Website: home-depot
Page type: customer-info-address
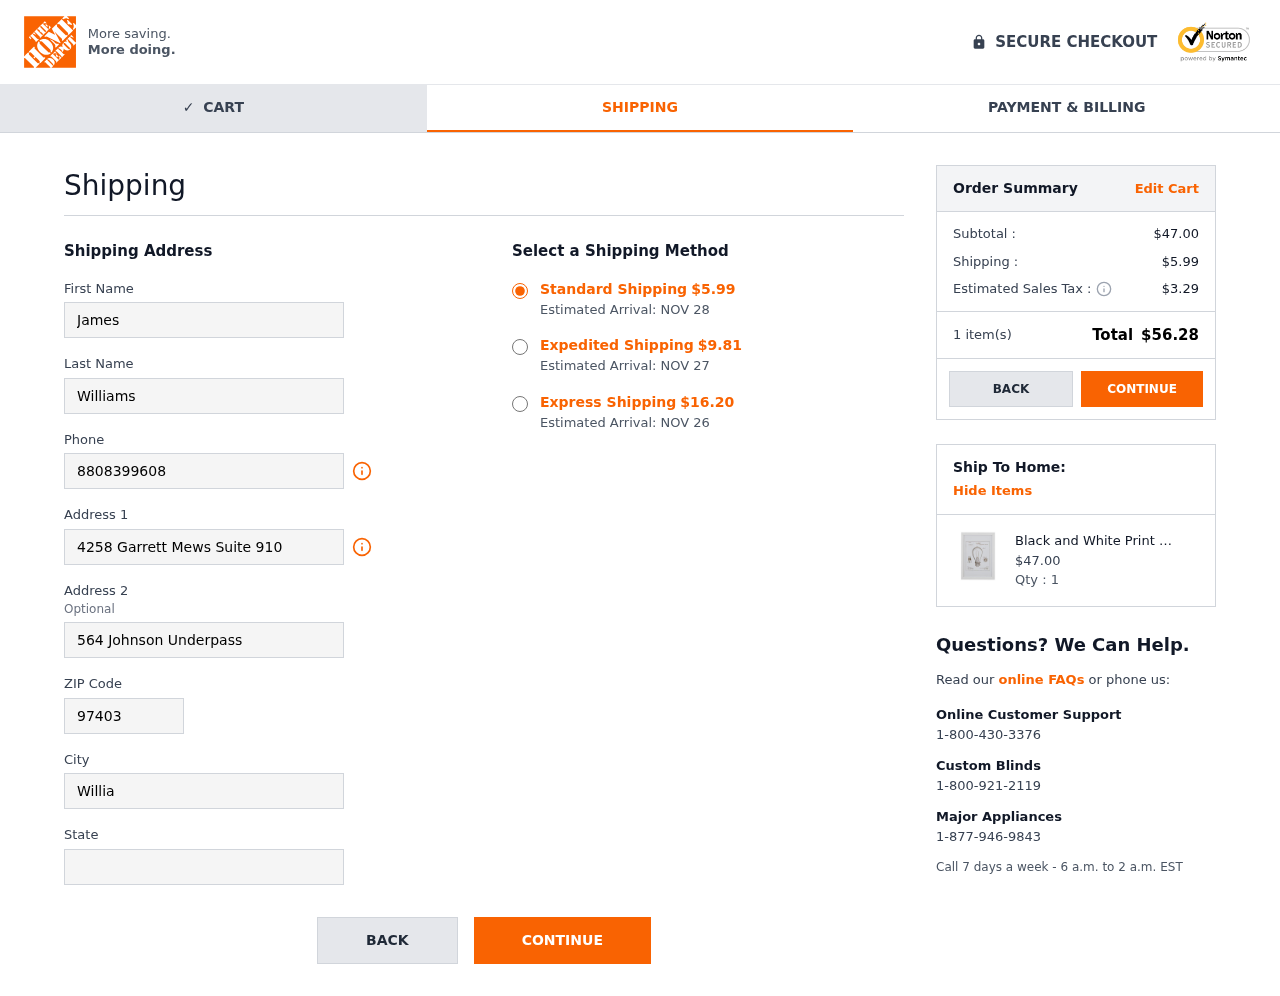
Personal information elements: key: PII_CITY
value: Williammouth
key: PII_FIRSTNAME
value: James
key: PII_LASTNAME
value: Williams
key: PII_PHONE
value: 8808399608
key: PII_POSTCODE
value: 97403
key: PII_STATE
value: Rhode Island
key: PII_STREET
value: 4258 Garrett Mews Suite 910
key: PII_STREET2
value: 564 Johnson Underpass
Product elements: key: PRODUCT1_NAME
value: Black and White Print of 1891 Bulb in White Frame, 15" x 21"
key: PRODUCT1_PRICE
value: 47
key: PRODUCT1_QUANTITY
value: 1
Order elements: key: ORDER_SHIPPING_COST
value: $5.99
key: ORDER_DELIVERY_DATE
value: Estimated Arrival: NOV 28
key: ORDER_SHIPPING_COST_EXPEDITED
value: $9.81
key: ORDER_DELIVERY_DATE_EXPEDITED
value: Estimated Arrival: NOV 27
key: ORDER_SHIPPING_COST_EXPRESS
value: $16.20
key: ORDER_DELIVERY_DATE_EXPRESS
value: Estimated Arrival: NOV 26
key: ORDER_SUBTOTAL
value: $47.00
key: ORDER_TAX
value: $3.29
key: ORDER_NUM_ITEMS
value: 1 item(s)
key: ORDER_TOTAL
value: $56.28